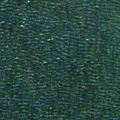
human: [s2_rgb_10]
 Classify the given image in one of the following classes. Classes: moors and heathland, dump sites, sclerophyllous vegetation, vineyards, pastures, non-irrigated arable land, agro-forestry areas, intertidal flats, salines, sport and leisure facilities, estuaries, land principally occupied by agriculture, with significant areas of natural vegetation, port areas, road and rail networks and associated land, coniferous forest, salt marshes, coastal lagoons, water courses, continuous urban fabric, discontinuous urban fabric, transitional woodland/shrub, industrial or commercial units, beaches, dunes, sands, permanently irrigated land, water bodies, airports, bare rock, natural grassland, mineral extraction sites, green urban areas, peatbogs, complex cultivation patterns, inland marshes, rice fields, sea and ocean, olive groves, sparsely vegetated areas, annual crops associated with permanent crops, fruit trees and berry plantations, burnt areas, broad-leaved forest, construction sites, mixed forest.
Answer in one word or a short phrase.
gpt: sea and ocean